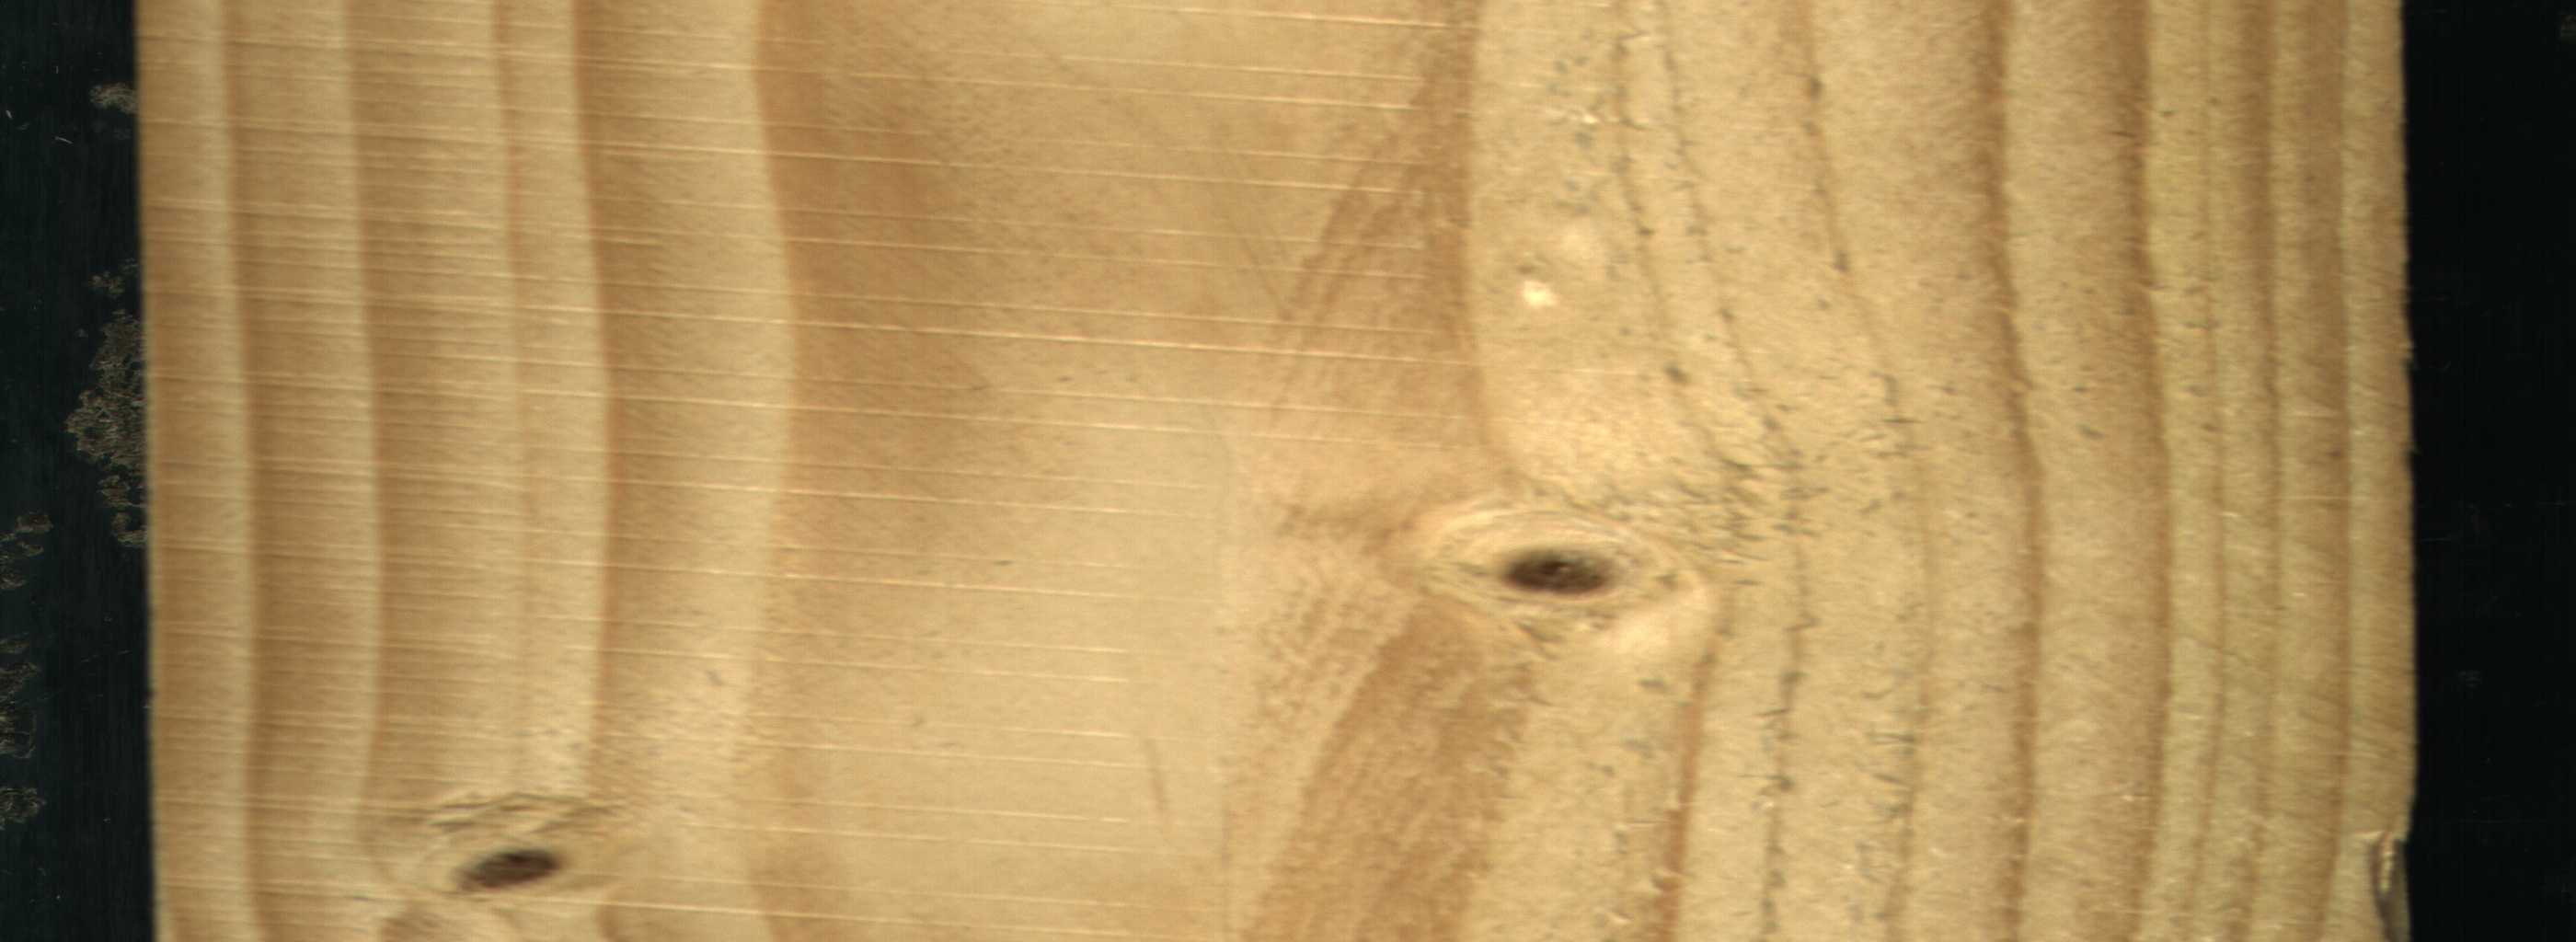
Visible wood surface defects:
Live_Knot
Live_Knot